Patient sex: M
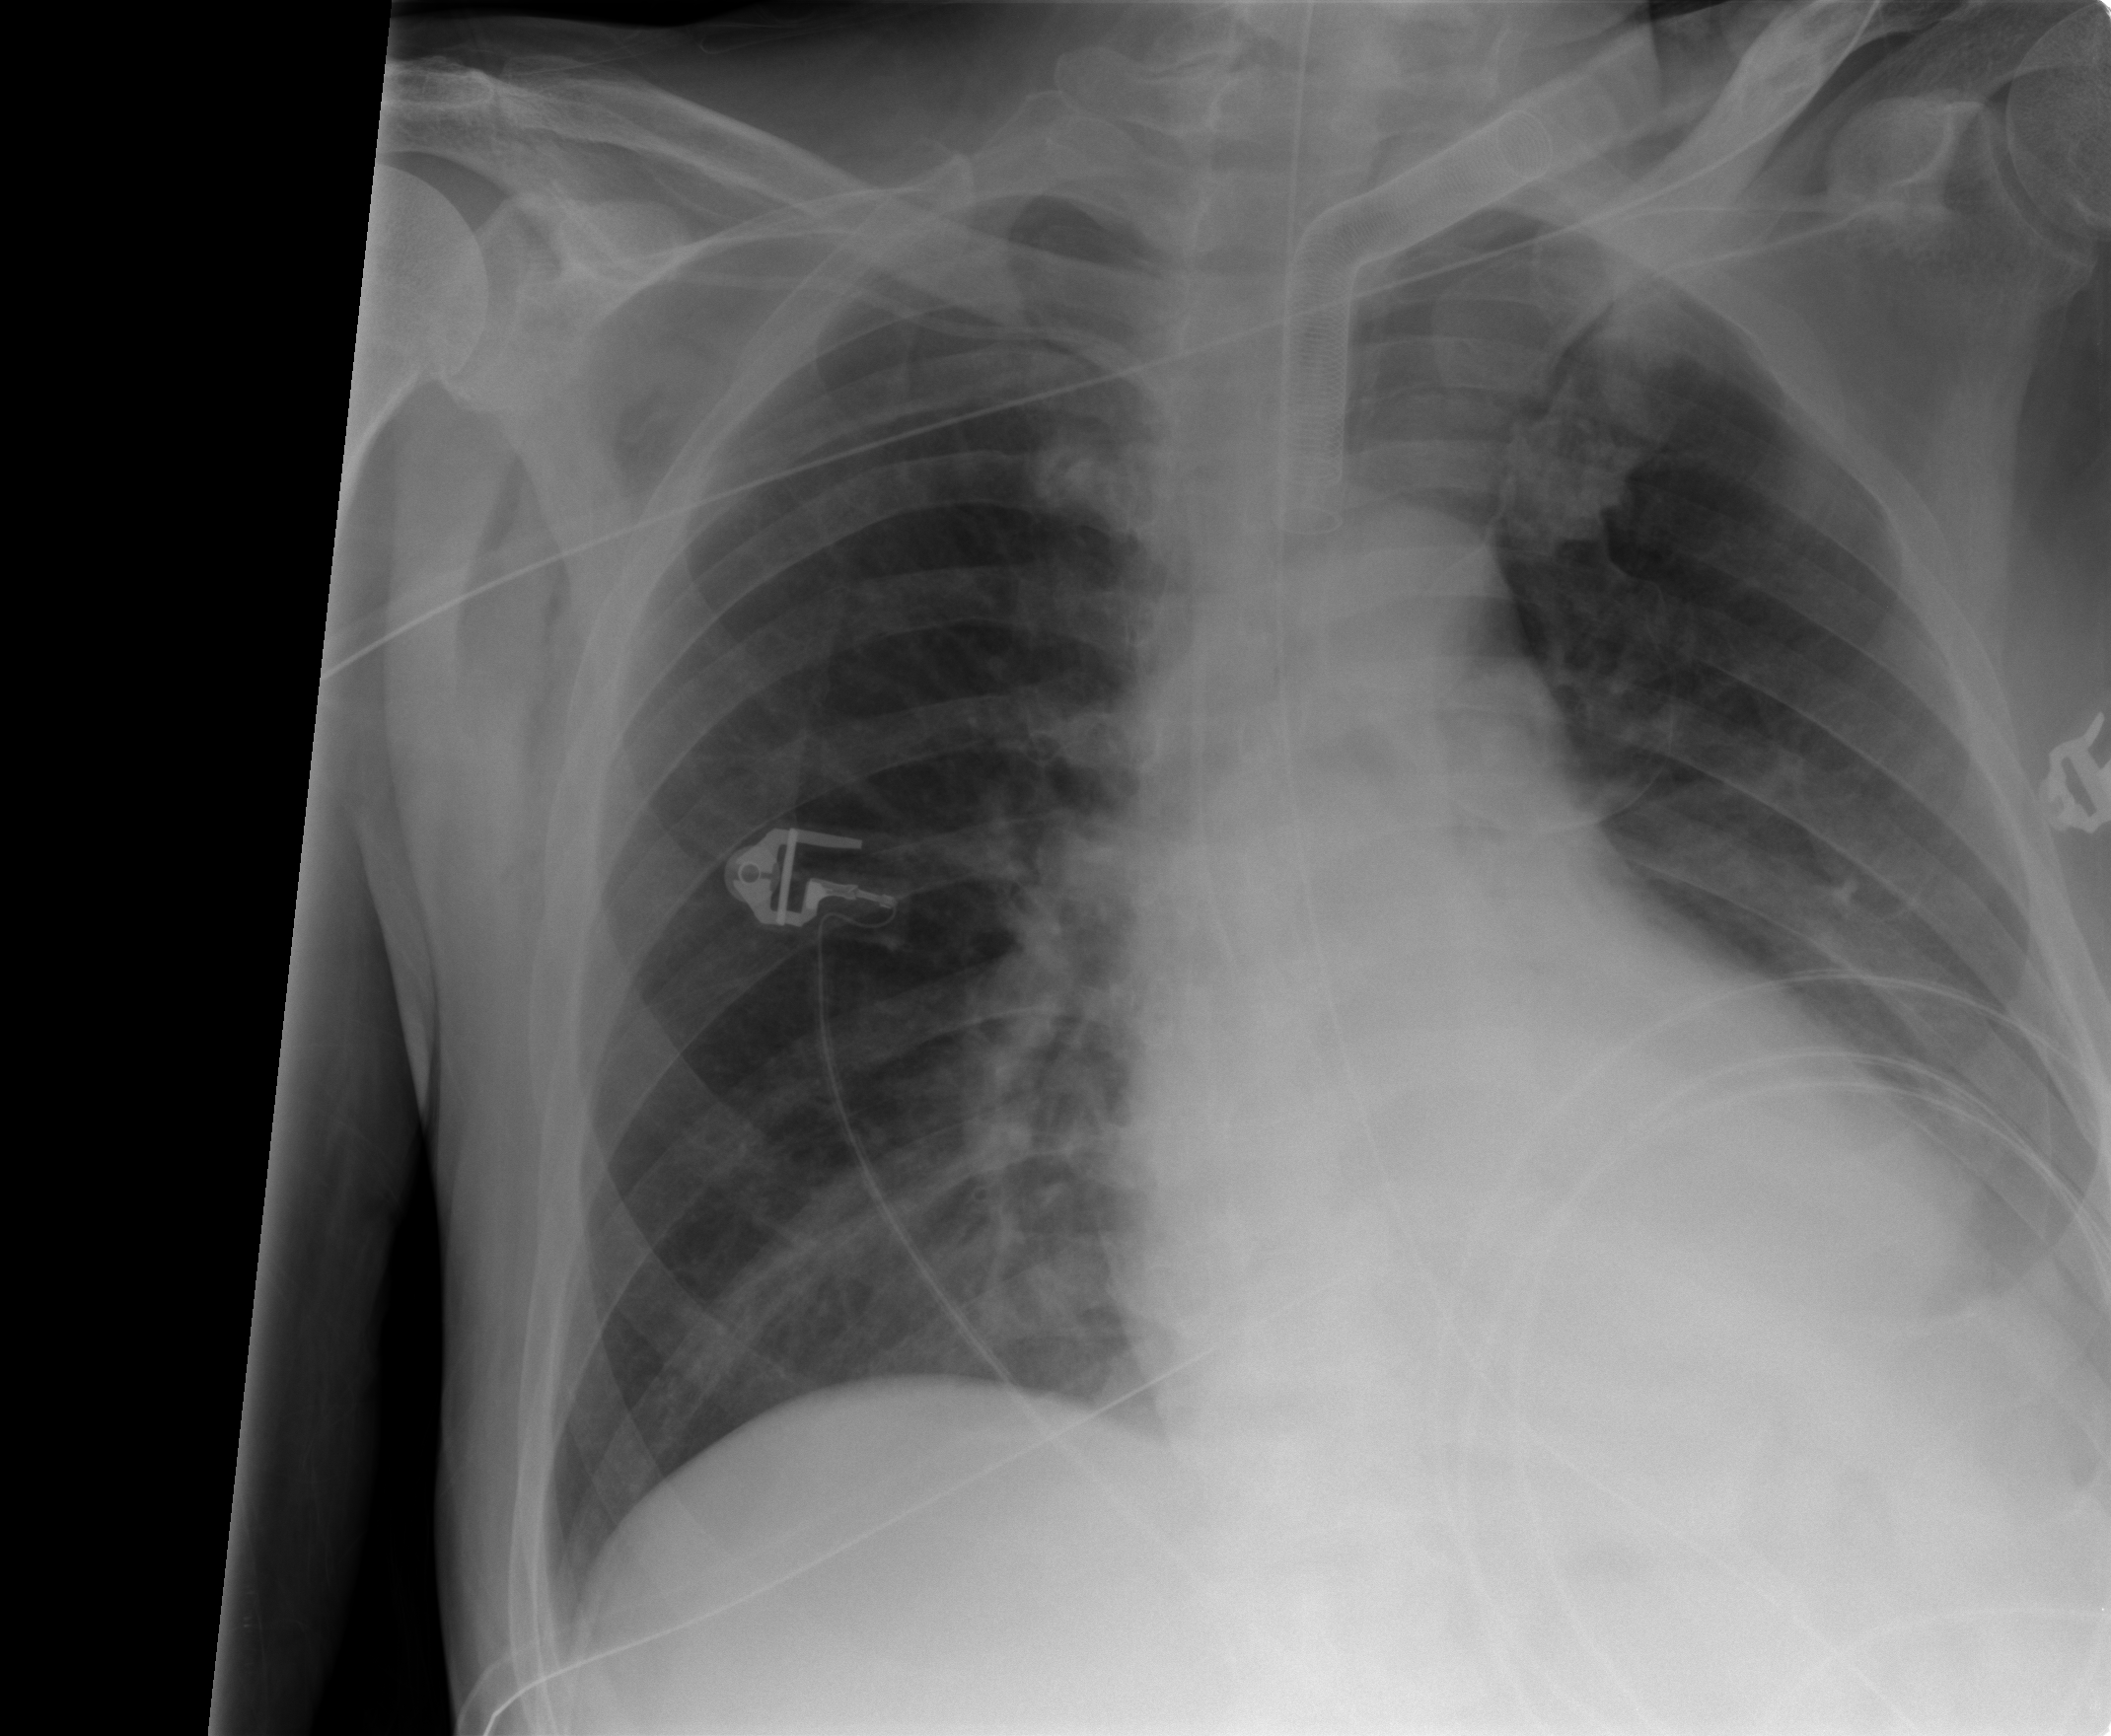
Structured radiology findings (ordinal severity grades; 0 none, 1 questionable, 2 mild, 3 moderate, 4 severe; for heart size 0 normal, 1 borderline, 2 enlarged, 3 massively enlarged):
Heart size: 1
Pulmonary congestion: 0
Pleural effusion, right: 0
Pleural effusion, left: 2
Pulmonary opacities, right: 0
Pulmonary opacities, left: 0
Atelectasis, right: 0
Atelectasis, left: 2